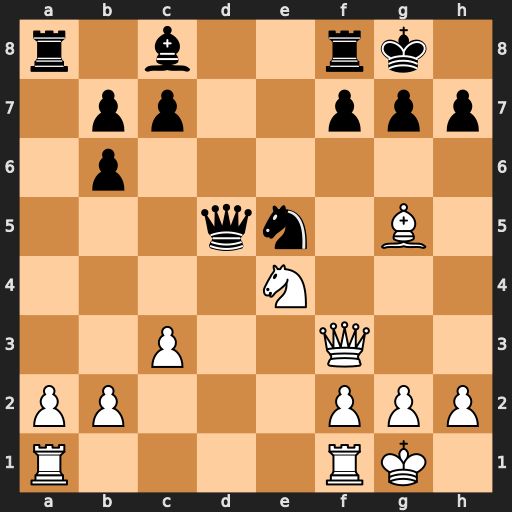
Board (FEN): r1b2rk1/1pp2ppp/1p6/3qn1B1/4N3/2P2Q2/PP3PPP/R4RK1
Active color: w
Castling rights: -
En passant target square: -
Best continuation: Nf6+ gxf6 Qxd5